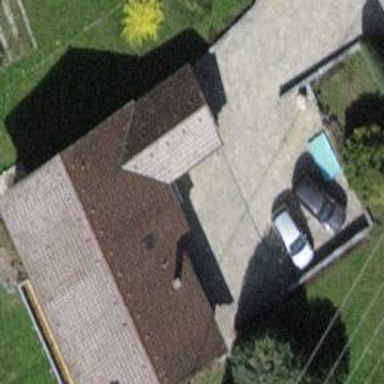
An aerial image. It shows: Detached building with gabled roof.